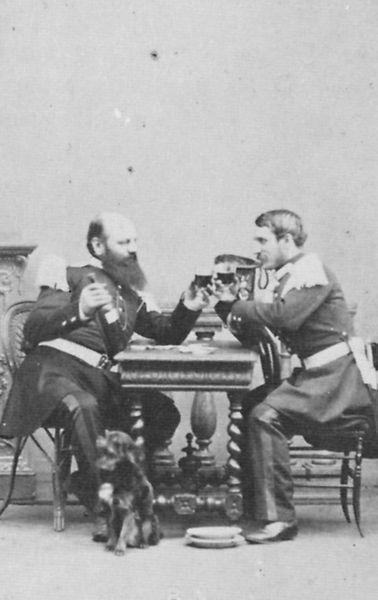
Titel: Selbstporträt mit einem Assistenten
Künstler: Andrè Adolphe Eugené Disdéri
Standort: Paris
Institution: Bibliothèque Nationale.
Schlagwörter: dunkel, hand, mann, schatten, weiß, sitzen, finger, getränk, glas, grau, hell, hintergrund, holz, licht, männer, profil, schwarz, stuhl, stühle, tisch, gürtel, hund, tier, gespräch, alkohol, alt, anstoßen, bart, bärte, feiern, flasche, getränke, gläser, hose, jacke, schnurrbart, trinken, wand, arme, blicke, bärtig, halten, schale, schüssel, teller, vollbart, bildnis, hände, möbel, tischbein, boden, mantel, sitzend, knopf, kamin, ofen, beine, hündchen, lehne, man, zwei, schuhe, hosen, koppel, krieg, kaiser, soldaten, rotwein, wein, glatze, streifen, podest, knöpfe, schnauzer, foto, fotografie, photographie, tischkante, fleisch, belichtung, tischbeine, geschirr, schwarz-weiss, militär, polizei, uniform, uniformen, soldat, epauletten, bier, offizier, schulterklappen, stiefel, gespreizt, schuh, enface, spitzbart, halbglatze, photo, flecken, champagner, stuhlbeine, general, gurt, napf, russen, zuprosten, zutrinken, gegenüber, weinflasche, preußen, gedrechselt, offiziere, treue, wilhelm, drechselarbeiten, etikett, freunde, prost, spaniel, prosten, kameraden, daguerre, litze, soldanten, lumiere, drechselbeine, genossen, polizeir, wassernapf, weiß schwarz, 19. jahrhundert, freßnapf, glanze